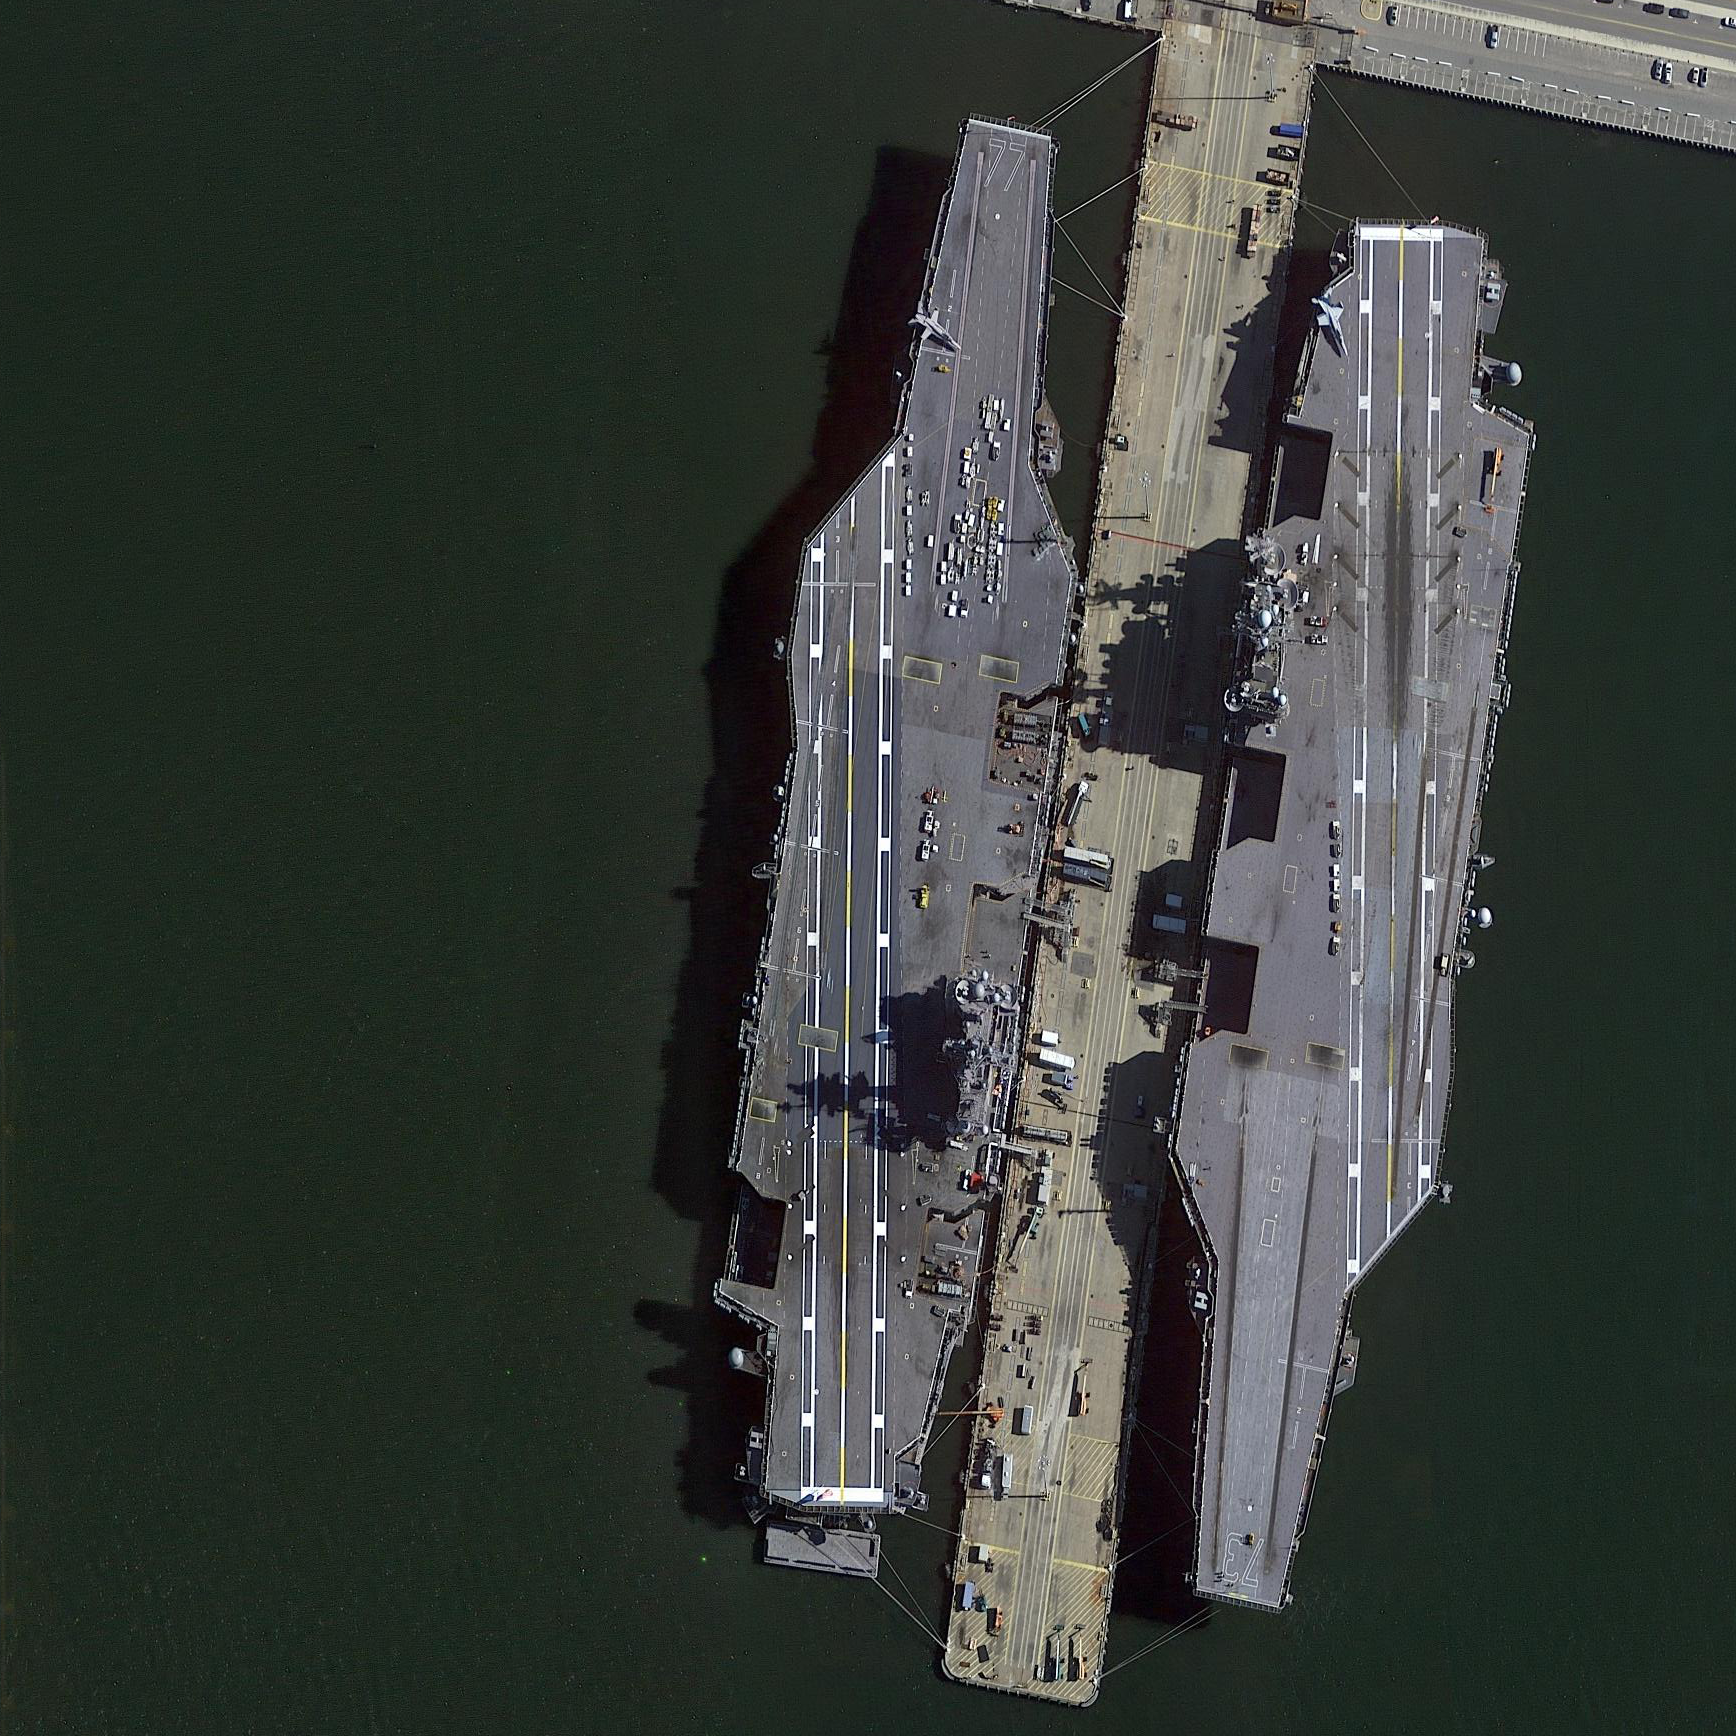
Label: aircraft_carrier